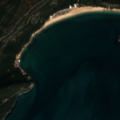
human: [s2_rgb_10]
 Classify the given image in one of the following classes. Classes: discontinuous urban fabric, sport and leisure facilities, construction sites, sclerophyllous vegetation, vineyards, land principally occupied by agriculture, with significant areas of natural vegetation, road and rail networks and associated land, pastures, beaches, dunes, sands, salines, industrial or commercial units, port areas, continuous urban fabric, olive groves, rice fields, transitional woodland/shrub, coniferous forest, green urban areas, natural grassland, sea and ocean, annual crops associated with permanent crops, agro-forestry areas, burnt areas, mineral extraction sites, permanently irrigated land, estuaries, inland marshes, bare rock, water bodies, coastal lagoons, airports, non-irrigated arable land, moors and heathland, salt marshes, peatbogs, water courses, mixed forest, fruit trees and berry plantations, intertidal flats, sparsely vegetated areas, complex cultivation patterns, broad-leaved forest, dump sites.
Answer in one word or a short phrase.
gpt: sclerophyllous vegetation, sea and ocean